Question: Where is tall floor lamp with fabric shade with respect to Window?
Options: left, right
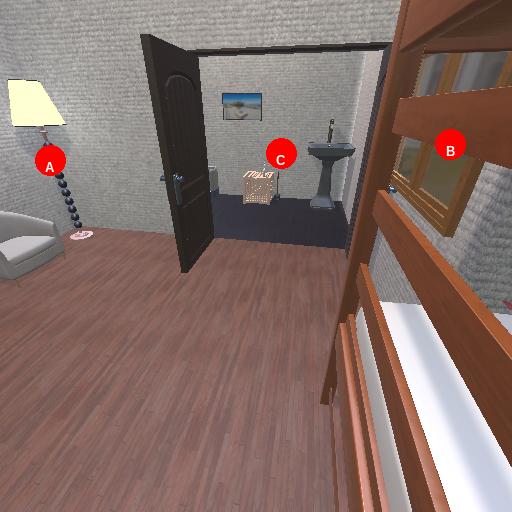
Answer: left